Field crop: maize
Growth stage: 2
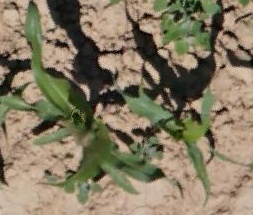
Species: maize